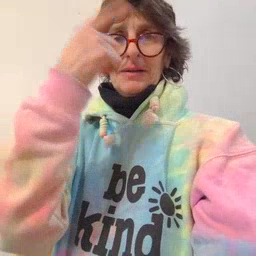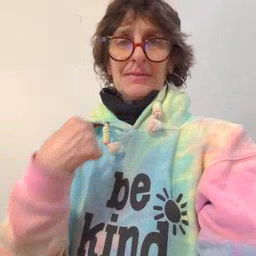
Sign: face